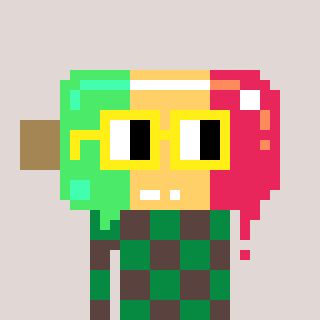
a pixel art character with square yellow glasses, a icepop-shaped head and a darkbrown-colored body on a warm background